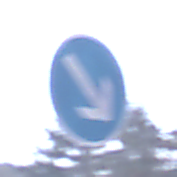
Verkehrszeichen: VorgeschriebeneVorbeifahrtRechts
Umgebung: Outdoor, Nature
Tageszeit: MorningAfternoon
Wetter: Overcast
Licht: Natural
Jahreszeit: Winter
Kontrast: LowContrast